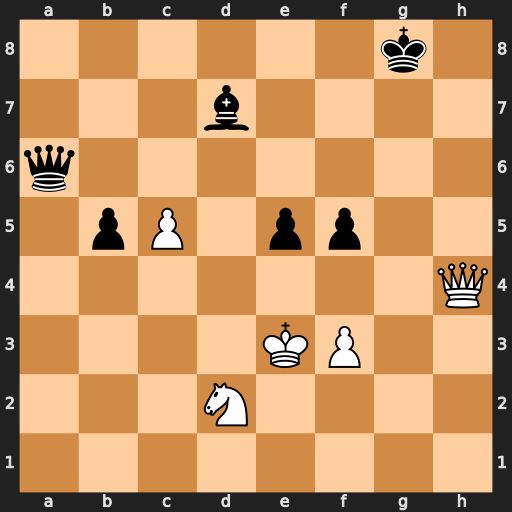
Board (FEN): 6k1/3b4/q7/1pP1pp2/7Q/4KP2/3N4/8
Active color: w
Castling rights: -
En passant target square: -
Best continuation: Qd8+ Kf7 Qxd7+